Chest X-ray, PA view. Patient: 40 years old, sex F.
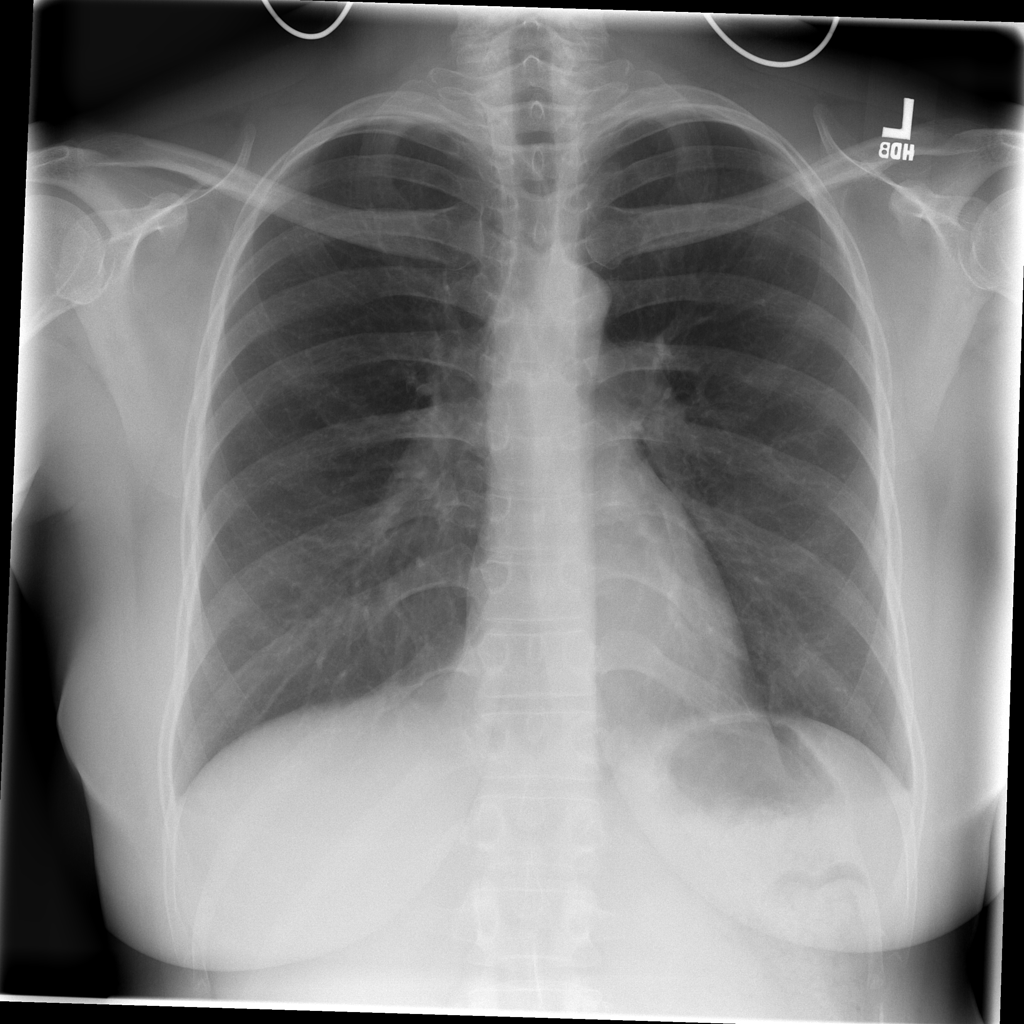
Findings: No Finding